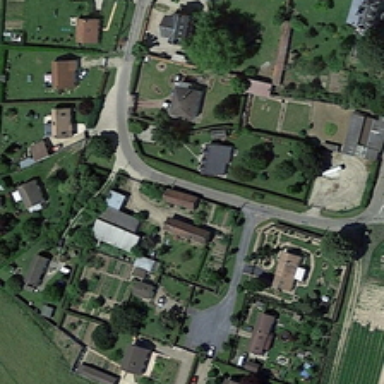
Many buildings and green trees are in a medium residential area .